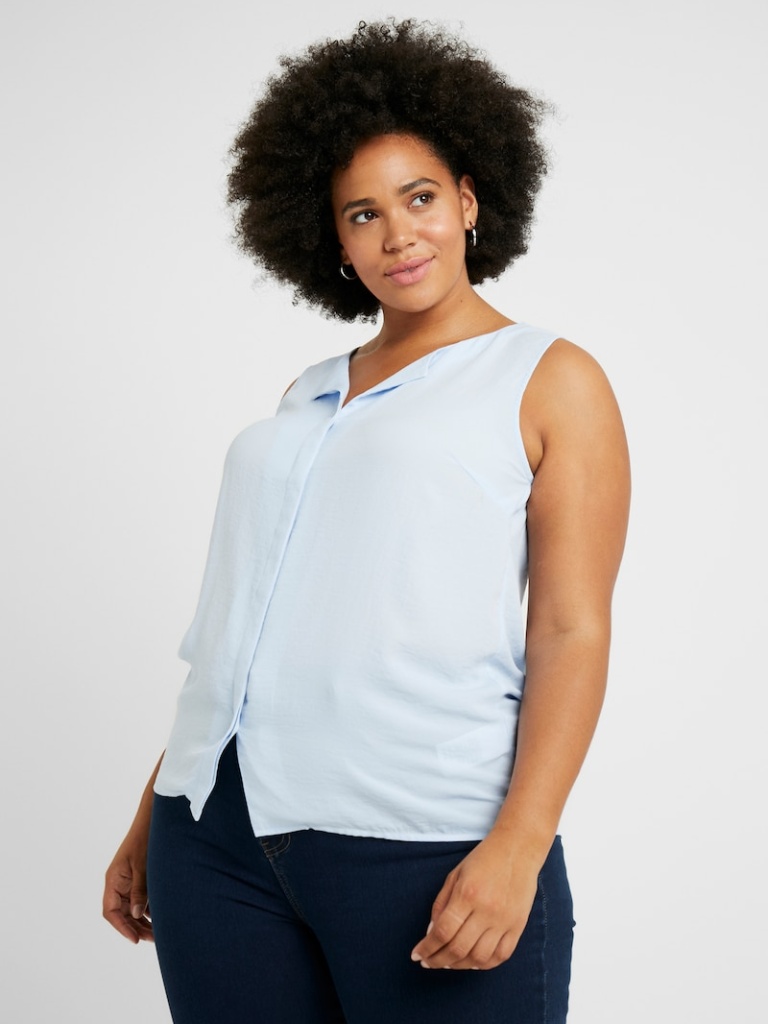
cotton relaxed sleeveless hip length Untucked collared shirt